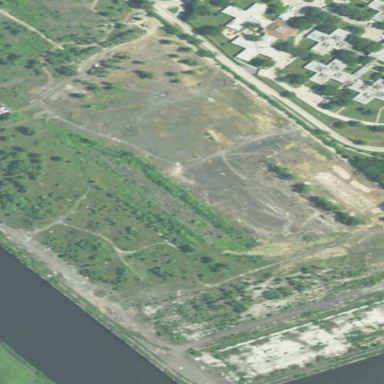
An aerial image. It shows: Brownfield site.